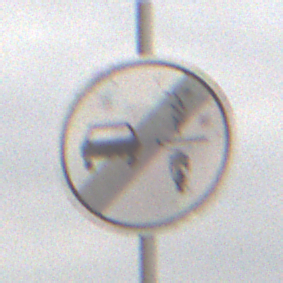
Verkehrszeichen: EndeVerbotUeberholenEinspurigeFahrzeuge
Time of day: MorningAfternoon
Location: Outdoor (Nature)
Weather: Overcast
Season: NotSpecified
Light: Natural